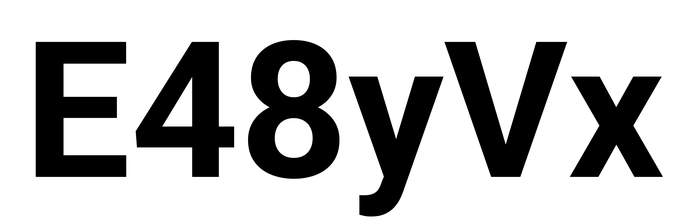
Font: Roboto_Bold